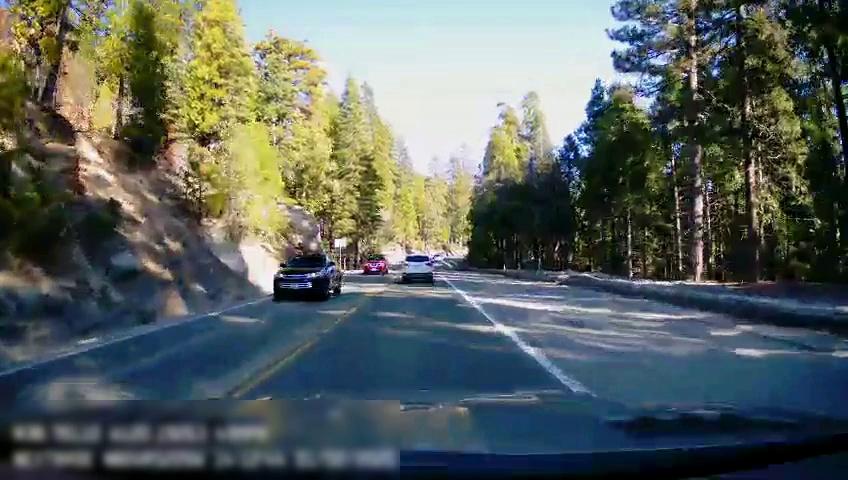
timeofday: Day
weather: Sunny
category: Drivable Space
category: Vehicles | SUV
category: Vehicles | SUV
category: Vehicles | SUV
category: Lanes | Current Lane
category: Lanes | Alternate Lane
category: Lanes | Opposite Lane